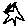
Label: star